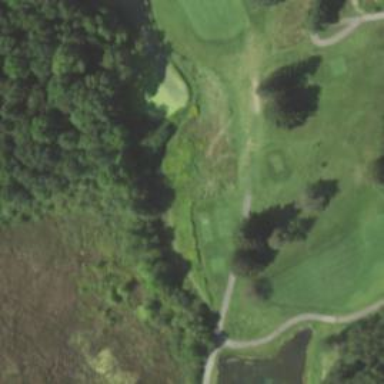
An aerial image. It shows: Golf tee.